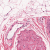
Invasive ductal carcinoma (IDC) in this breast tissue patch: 0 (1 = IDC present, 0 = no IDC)